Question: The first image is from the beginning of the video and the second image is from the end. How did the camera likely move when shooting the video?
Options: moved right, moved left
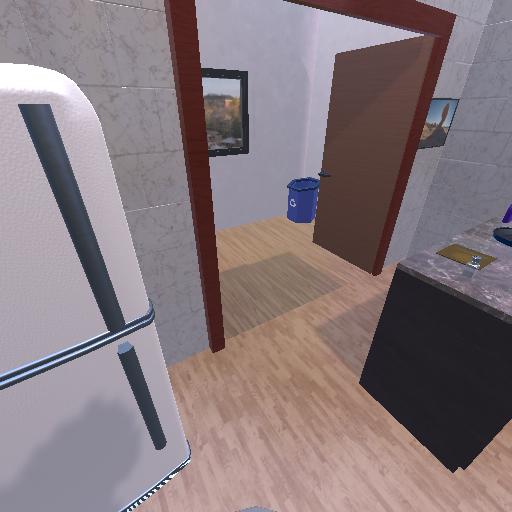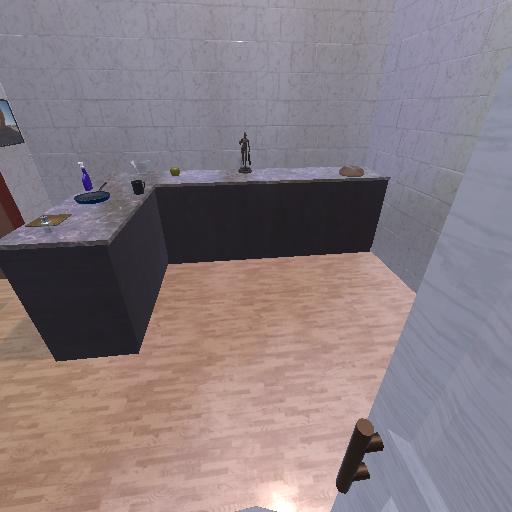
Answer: moved right